Interaction volume radius: 5 \u00c5
Interaction volume height: 30 \u00c5
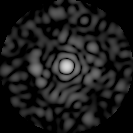
Disorder parameter: 0.8437